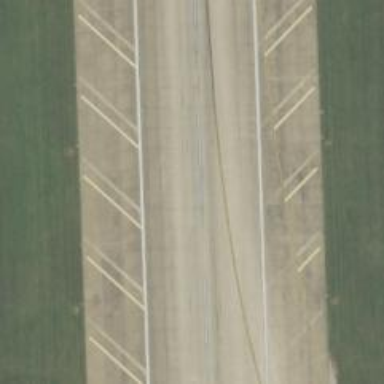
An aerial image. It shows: Image of taxiway at airport.